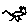
Label: cat